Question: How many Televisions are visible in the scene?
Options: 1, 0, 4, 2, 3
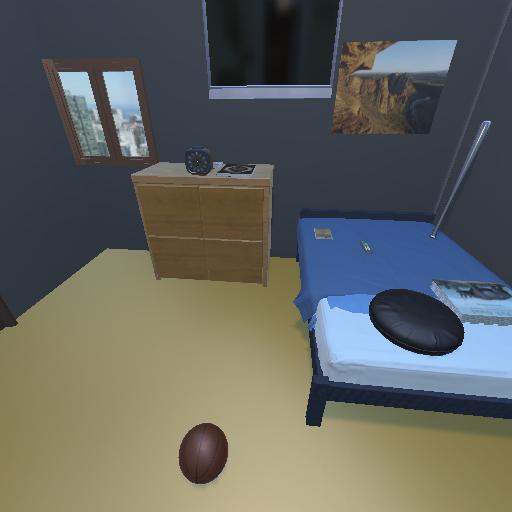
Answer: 1